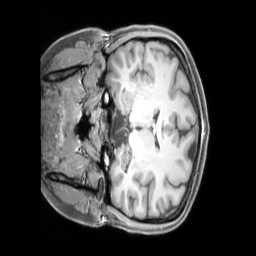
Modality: T1w
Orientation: coronal
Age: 22
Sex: female
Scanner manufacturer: siemens
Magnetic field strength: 3 T
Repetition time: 2.3 s
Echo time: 0.00226 s